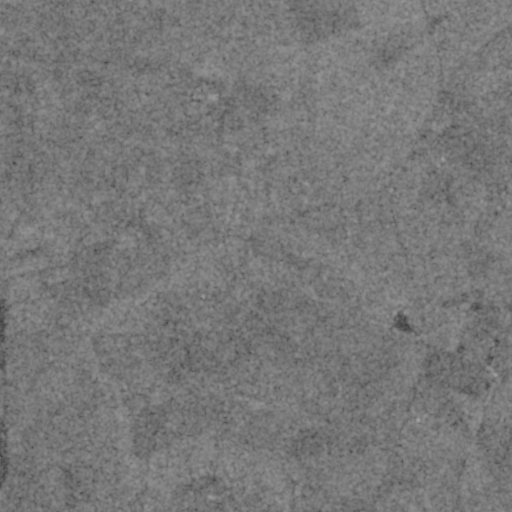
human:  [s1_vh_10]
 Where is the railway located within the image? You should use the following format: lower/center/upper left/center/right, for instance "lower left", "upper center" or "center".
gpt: The railway is located in the lower right of the image.
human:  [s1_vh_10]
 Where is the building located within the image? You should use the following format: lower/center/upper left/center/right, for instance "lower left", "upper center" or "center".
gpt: There is no building in the image.

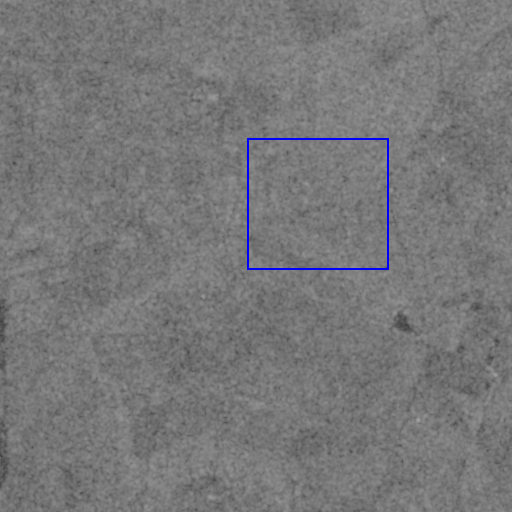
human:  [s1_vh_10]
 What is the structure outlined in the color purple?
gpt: There is no purple outline.
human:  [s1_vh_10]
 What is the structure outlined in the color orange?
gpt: There is no structure outlined in orange.